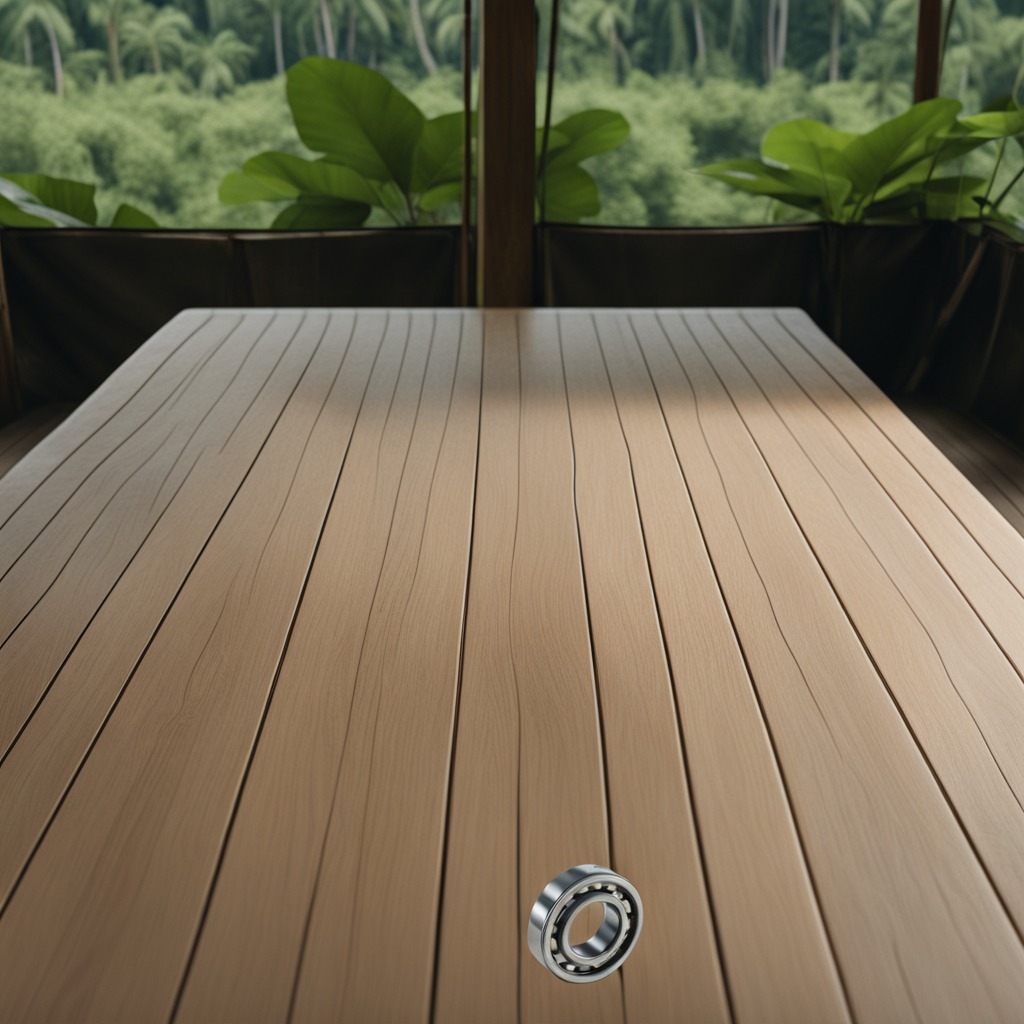
A metal ball bearing is lying on a wooden table inside a jungle field workshop tent humid ambient light worn but